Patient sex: F
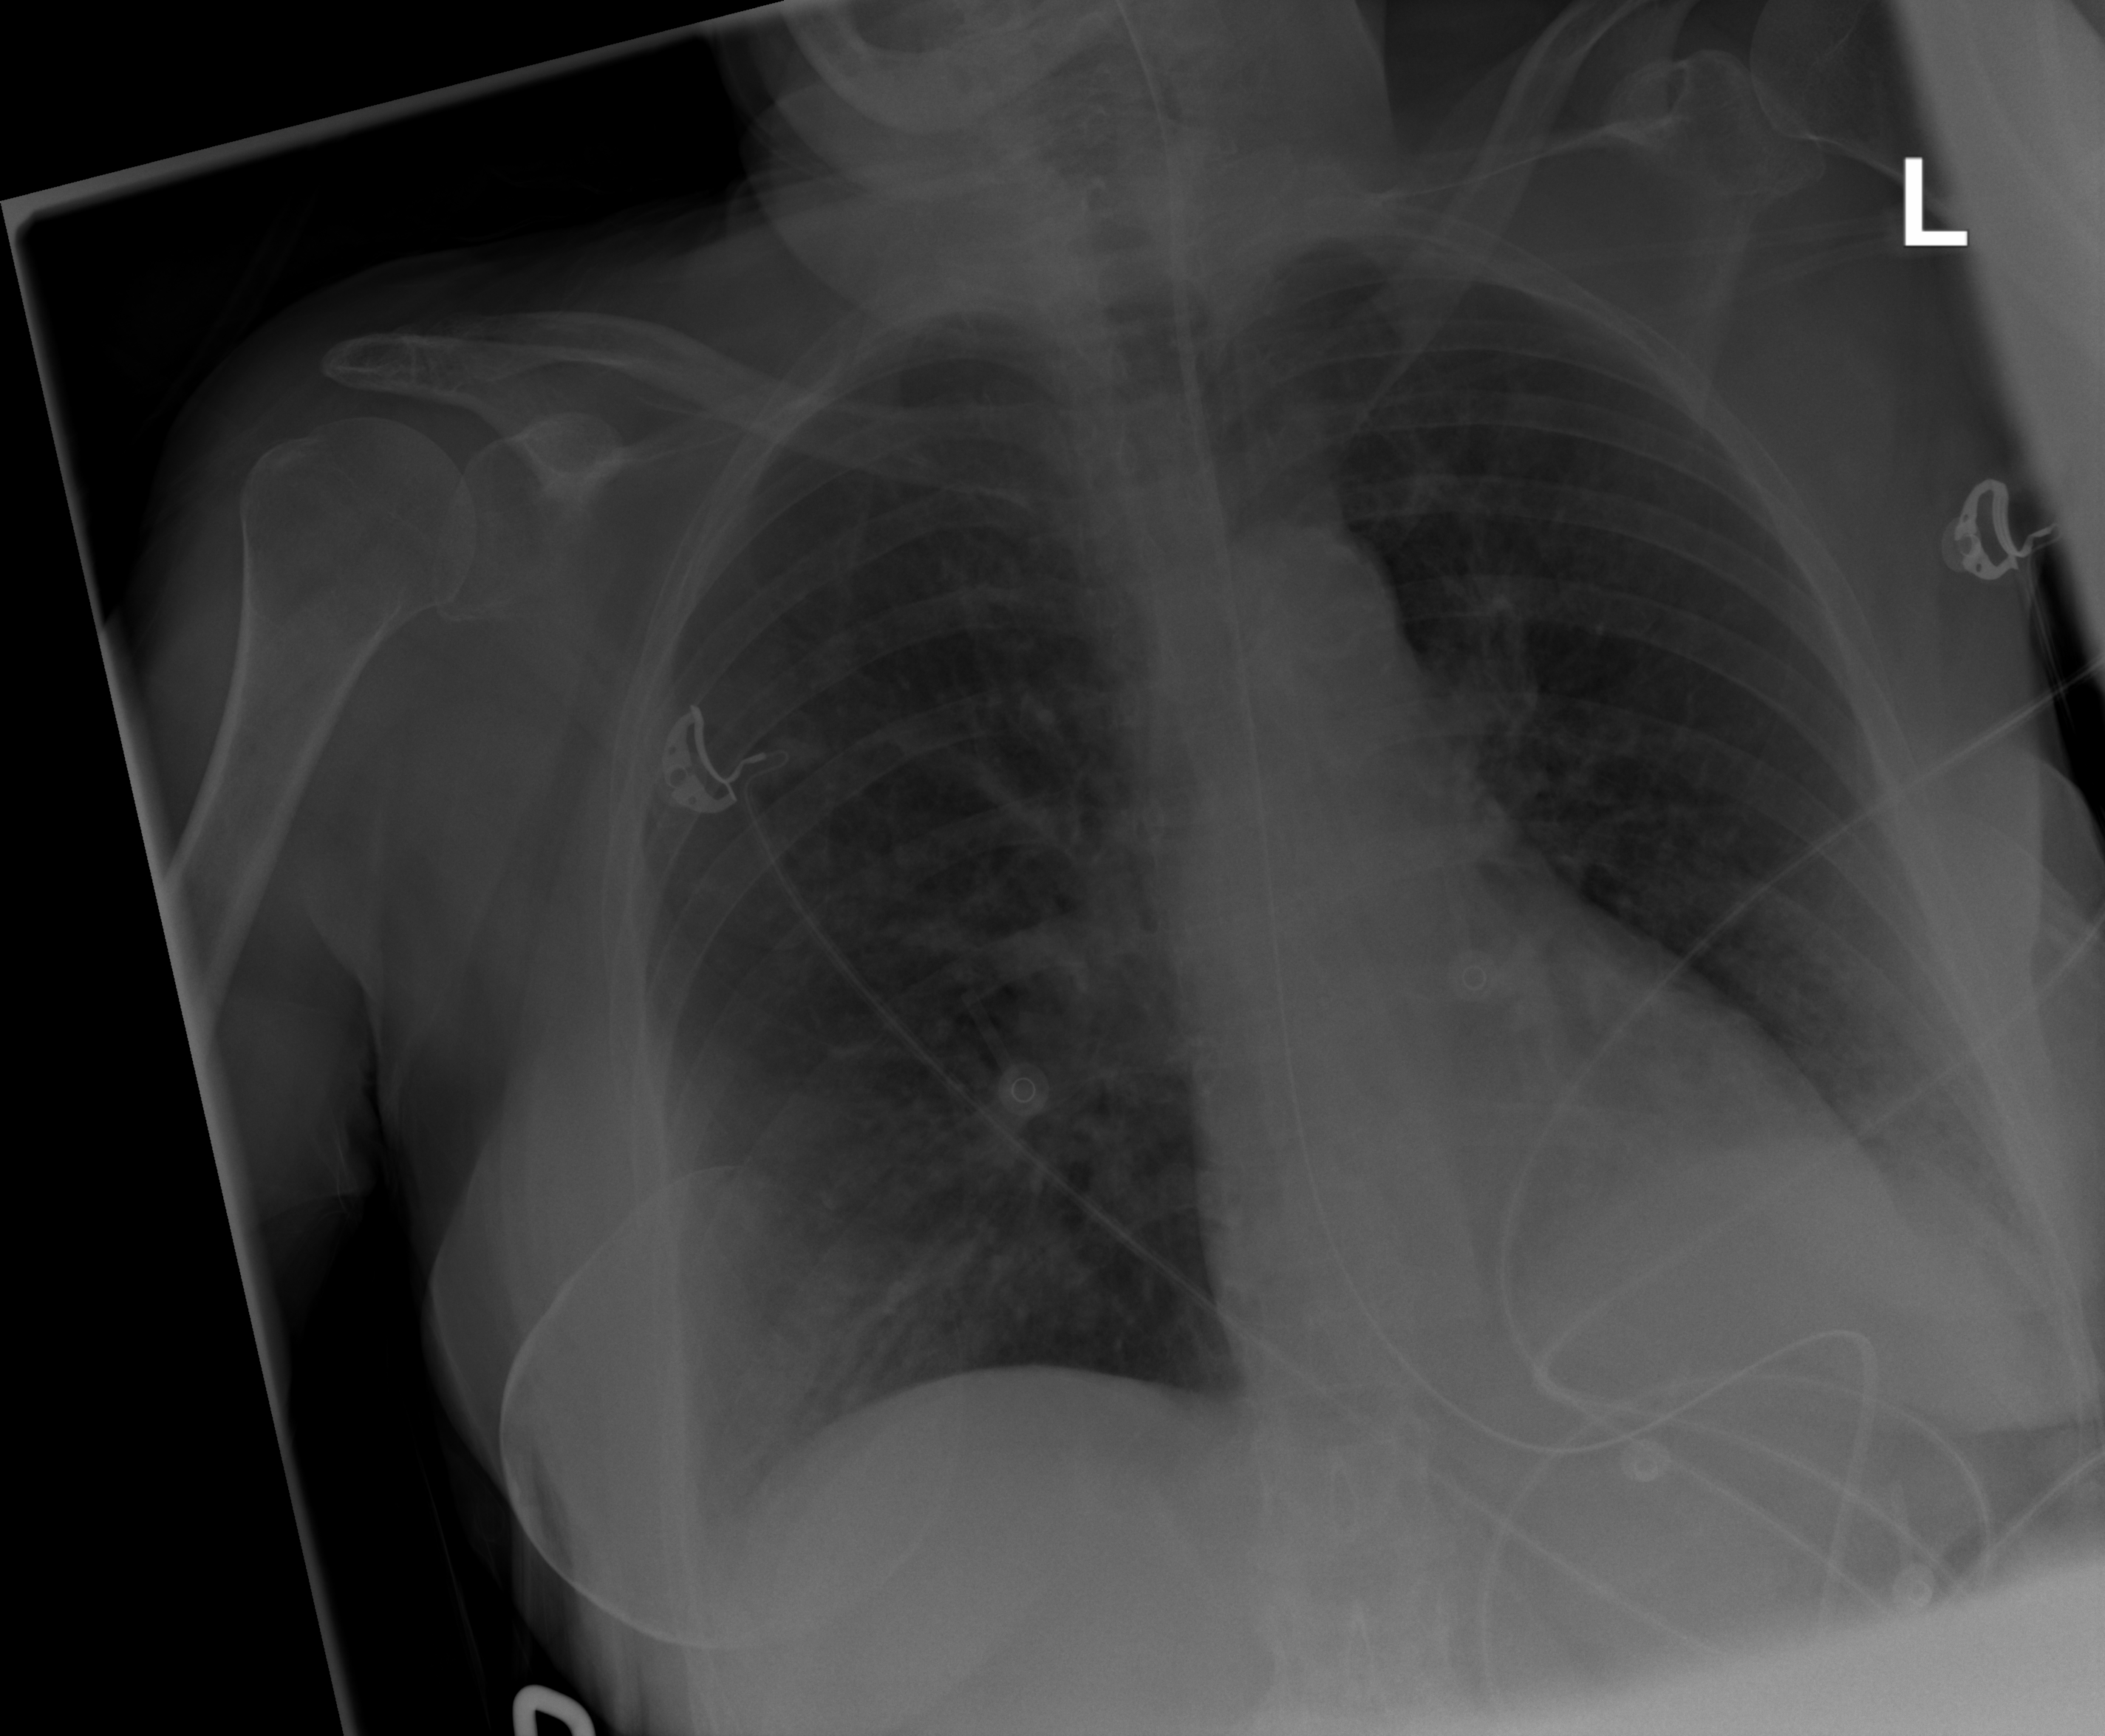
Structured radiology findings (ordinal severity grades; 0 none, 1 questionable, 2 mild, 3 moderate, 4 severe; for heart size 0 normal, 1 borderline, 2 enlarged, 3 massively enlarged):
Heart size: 0
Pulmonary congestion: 0
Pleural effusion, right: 0
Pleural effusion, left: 2
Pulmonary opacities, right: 0
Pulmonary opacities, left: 0
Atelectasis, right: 0
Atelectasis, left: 2